Question: My Intellij IDE tells me that the scope "tenant" of my Bean Definition cannot be resolved.
Although it doesn't stop me from deploying and running my application, it looks kinda messy. Is there a way for me to tell Intellij how to resolve this?
I've tried adding , which is the jar that contains the class, to my module's dependencies, but that didn't work.
The error is being shown by Intellij's inspection . I have to let this inspection know somehow that the Tenant Scope is declared in an XML file in another module. I've also tried adding this other module as a dependency of the module, but that didn't work either.
Here's what my screen looks like:

The Tenant scope is declare in the module , in the file , like this:
'''
<bean class="org.springframework.beans.factory.config.CustomScopeConfigurer">
<property name="scopes">
<map>
<entry key="tenant" value="de.hybris.platform.spring.TenantScope"/>
</map>
</property>
</bean>
'''
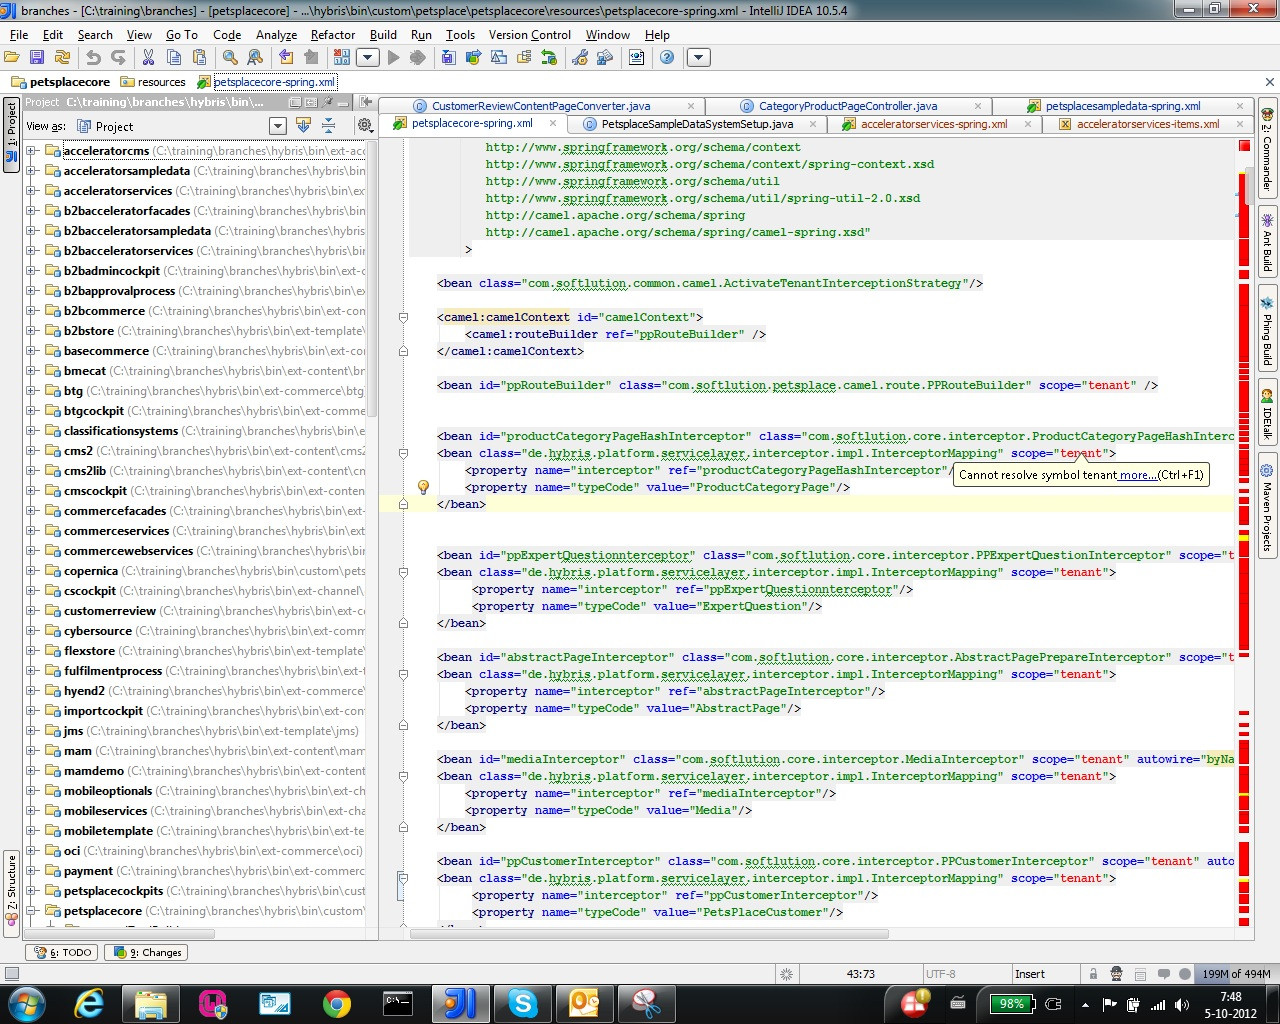
Answer: If I add the 2 Spring Configuration files to the same Fileset in Petsplacecore's Spring Facet, then the reference to the Tenant Scope declaration can be found.
As shown on the picture below: